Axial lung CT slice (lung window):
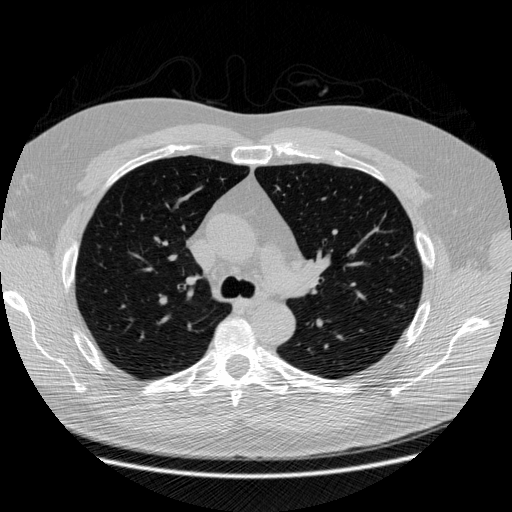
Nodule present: no